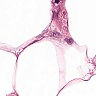
Metastatic tissue present: yes